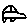
Label: car